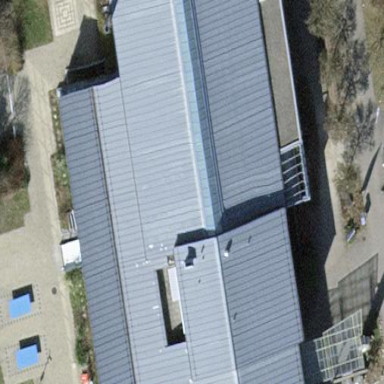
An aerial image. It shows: Gabled roofed commercial building that houses sports center dedicated to swimming. The roof is made of metal.